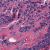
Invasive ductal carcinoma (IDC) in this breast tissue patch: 1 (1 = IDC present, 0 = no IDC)